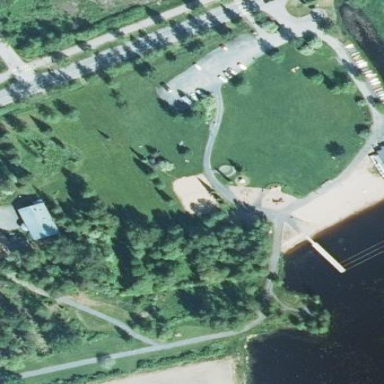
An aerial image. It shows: Park with grassy land.